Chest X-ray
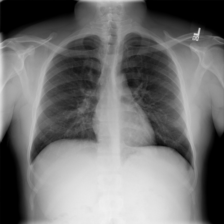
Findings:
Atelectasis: negative
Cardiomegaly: negative
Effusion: negative
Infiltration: negative
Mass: negative
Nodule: negative
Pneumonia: negative
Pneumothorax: negative
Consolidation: negative
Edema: negative
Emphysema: negative
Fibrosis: negative
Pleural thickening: negative
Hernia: negative